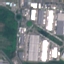
Land use / land cover class: Industrial